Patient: sex F, age 82
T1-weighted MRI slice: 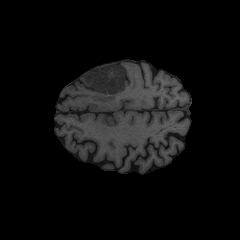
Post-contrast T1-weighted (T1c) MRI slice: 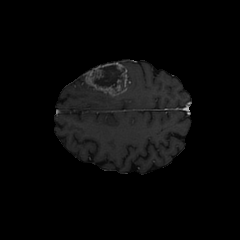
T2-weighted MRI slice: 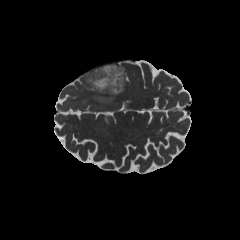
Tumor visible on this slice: yes
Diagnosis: Glioblastoma, IDH-wildtype
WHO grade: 4